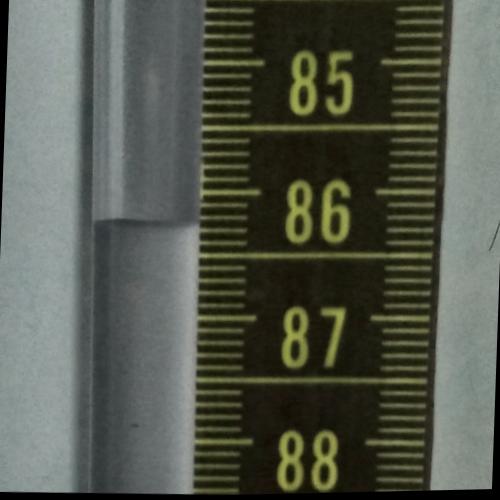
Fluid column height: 86.3 cm